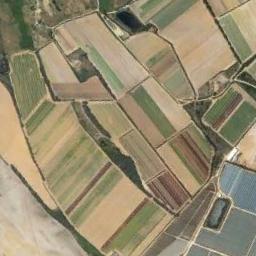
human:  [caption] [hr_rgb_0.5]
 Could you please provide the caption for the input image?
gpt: Some rectangular farmlands of different colors and sizes are on the ground .

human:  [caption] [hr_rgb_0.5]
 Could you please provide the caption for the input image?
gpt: There are numerous rectangular farmlands of different shades .

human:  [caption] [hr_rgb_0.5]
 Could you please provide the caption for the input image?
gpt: Many dark green, light green, Khaki and brown mixed rectangular farmland of different sizes .

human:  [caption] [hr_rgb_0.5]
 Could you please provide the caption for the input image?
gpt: There are some light green and bare rectangular farmland .

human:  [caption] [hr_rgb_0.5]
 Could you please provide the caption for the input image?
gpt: There are some yellow rectangular farmlands and green ones .